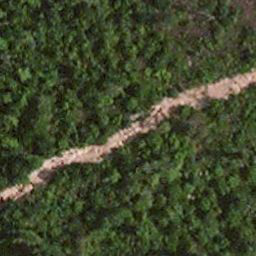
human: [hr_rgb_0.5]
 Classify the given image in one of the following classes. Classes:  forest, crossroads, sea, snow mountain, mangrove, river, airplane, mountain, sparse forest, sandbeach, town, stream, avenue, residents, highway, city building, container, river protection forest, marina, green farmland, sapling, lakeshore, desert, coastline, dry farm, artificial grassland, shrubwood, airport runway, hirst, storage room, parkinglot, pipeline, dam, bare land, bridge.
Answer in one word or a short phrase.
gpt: avenue